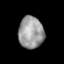
Tissue: prostate
Cell type: T cells
Senescence score: 0.3524
Nuclear area (px): 786
Mean DAPI intensity: 155.57